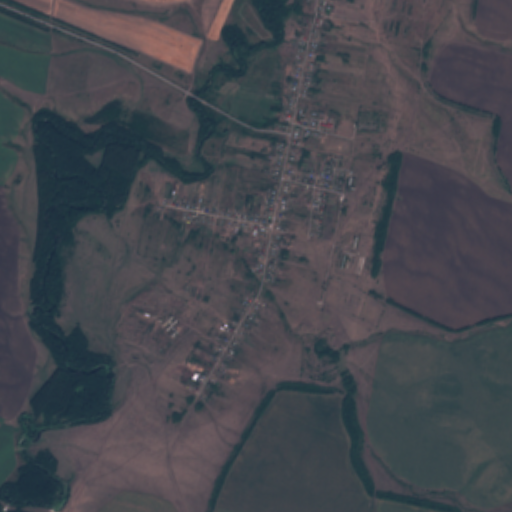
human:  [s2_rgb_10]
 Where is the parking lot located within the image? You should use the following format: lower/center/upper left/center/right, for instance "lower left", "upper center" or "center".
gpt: The parking lot is located in the upper right of the image.
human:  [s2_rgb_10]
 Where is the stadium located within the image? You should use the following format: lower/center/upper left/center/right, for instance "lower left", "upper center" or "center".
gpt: The stadium is located in the upper right of the image.
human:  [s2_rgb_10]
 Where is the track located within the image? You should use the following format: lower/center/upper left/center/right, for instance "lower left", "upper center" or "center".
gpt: The track is located in the upper right of the image.
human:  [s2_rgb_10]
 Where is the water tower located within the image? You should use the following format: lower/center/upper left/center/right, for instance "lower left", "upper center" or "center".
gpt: The water tower is located in the lower center of the image.
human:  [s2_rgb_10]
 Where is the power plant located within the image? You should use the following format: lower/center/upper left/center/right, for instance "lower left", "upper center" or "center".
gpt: There is no power plant in the image.